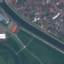
Land use / land cover class: River